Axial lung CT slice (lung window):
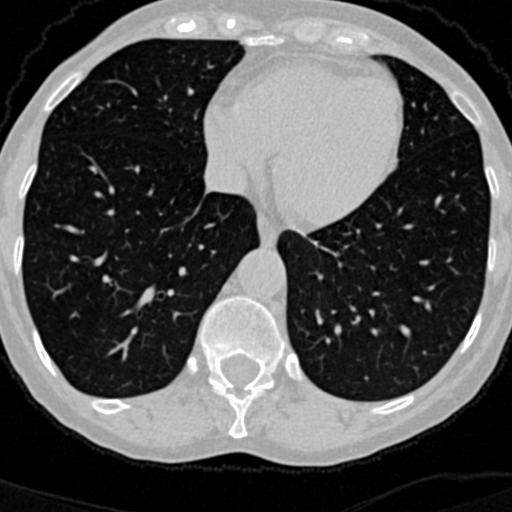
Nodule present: no